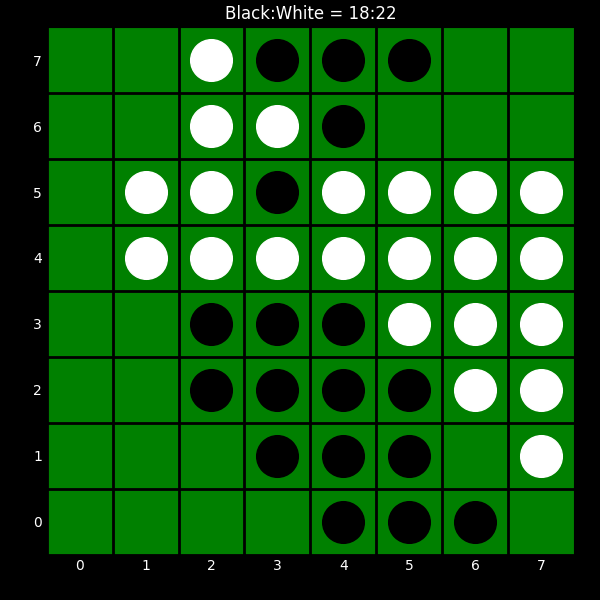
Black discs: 18
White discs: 22